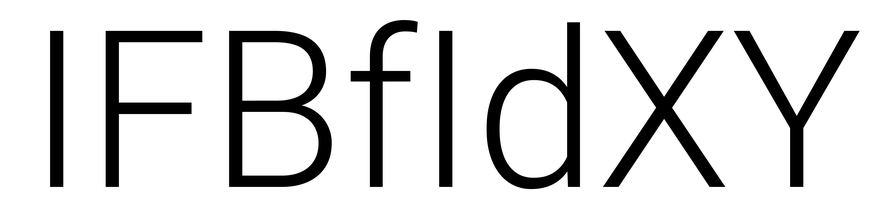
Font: Roboto_Light